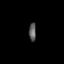
Tissue: prostate
Cell type: T cells
Senescence score: 0.3255
Nuclear area (px): 127
Mean DAPI intensity: 91.551